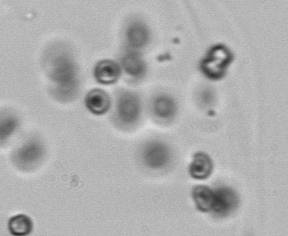
Label: Phaeocystis